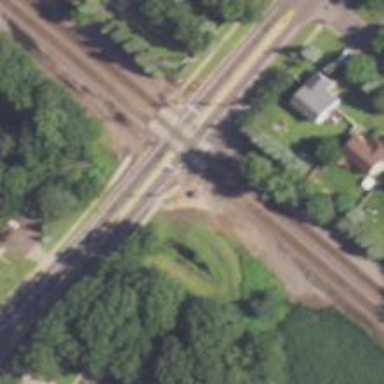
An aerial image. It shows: Railway crossing.